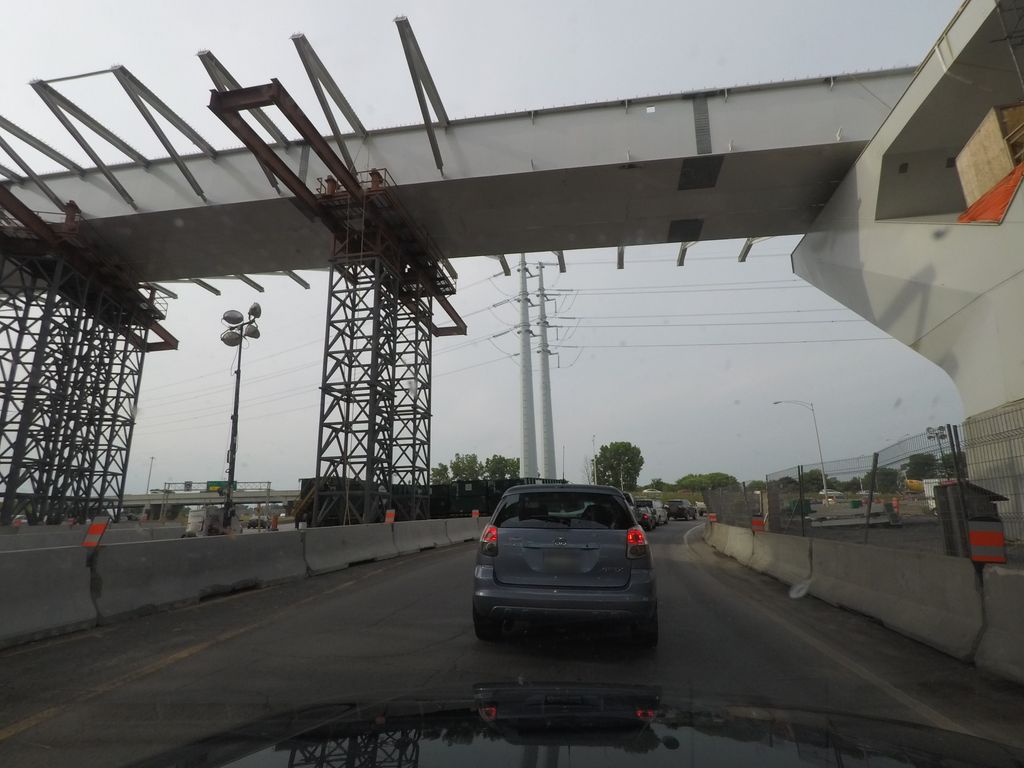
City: montreal